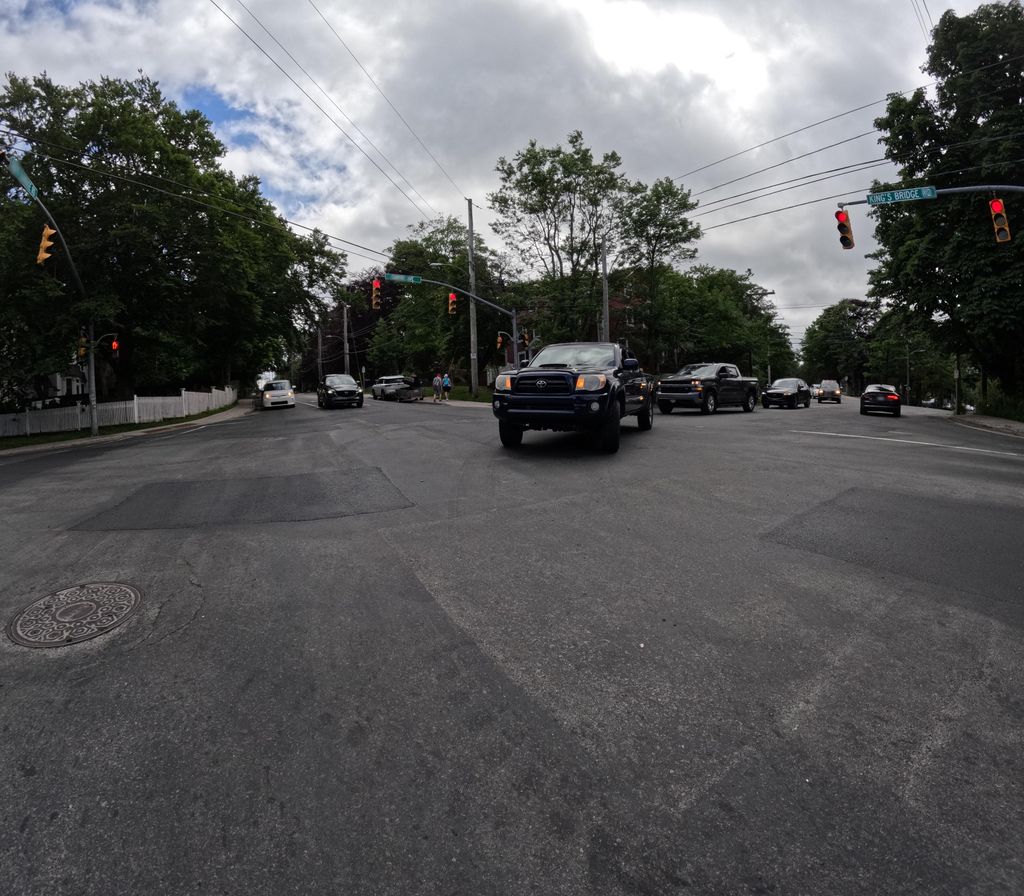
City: st_johns